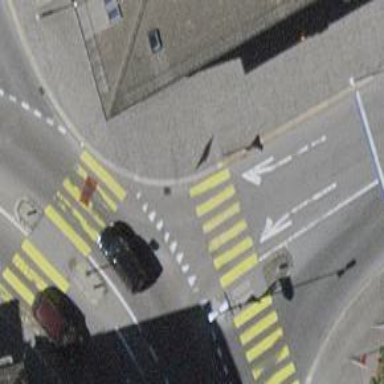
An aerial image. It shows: Marked road crossing with pedestrian island.